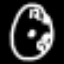
Label: clock